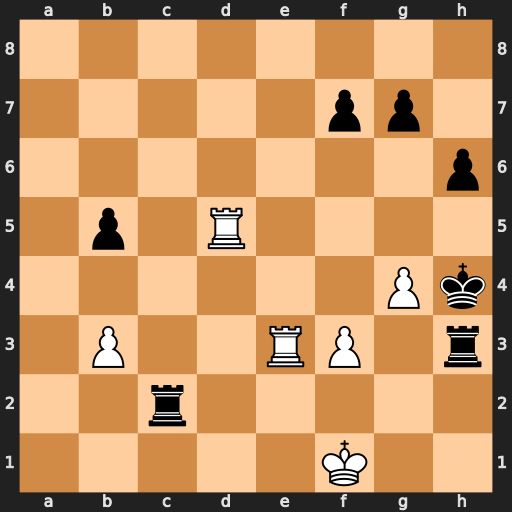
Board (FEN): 8/5pp1/7p/1p1R4/6Pk/1P2RP1r/2r5/5K2
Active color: w
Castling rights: -
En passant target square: -
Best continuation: Rh5+ Kg3 f4+